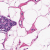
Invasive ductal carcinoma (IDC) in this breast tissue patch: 0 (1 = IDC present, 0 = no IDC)